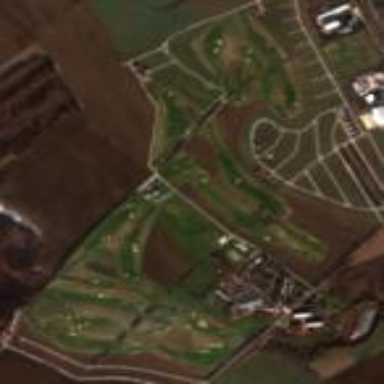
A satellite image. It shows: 18-hole golf course categorized under leisure land.